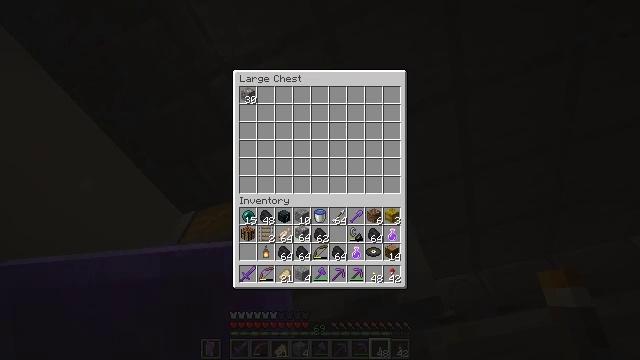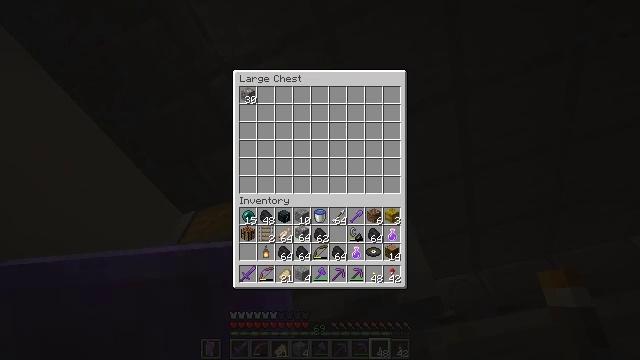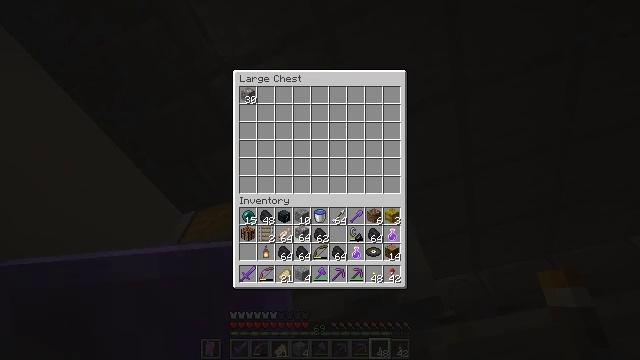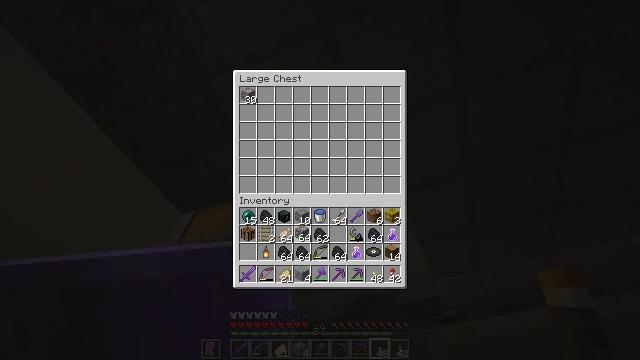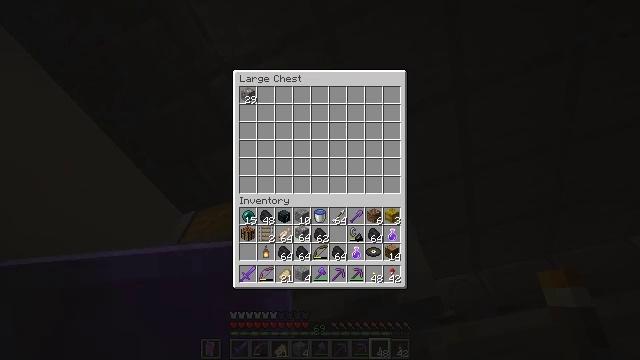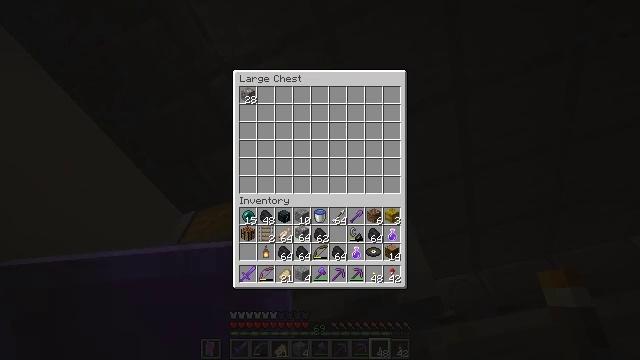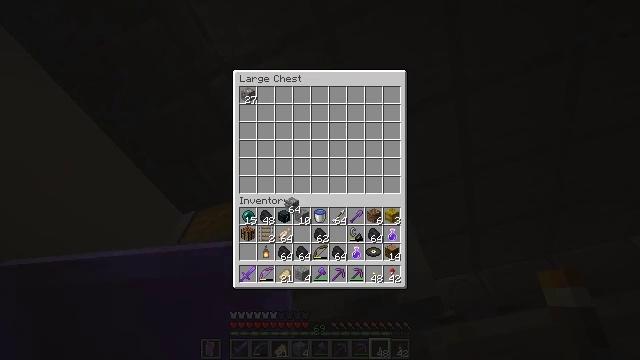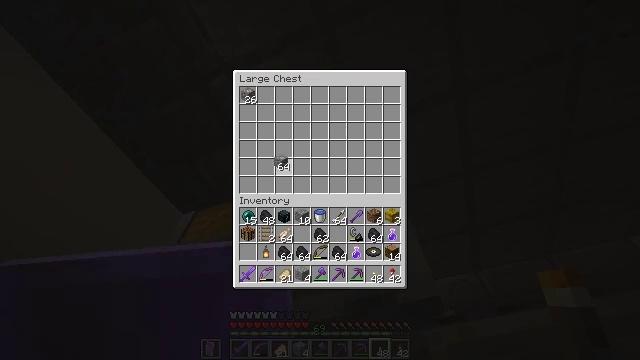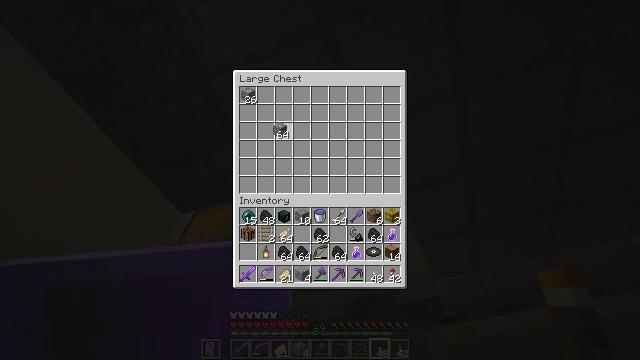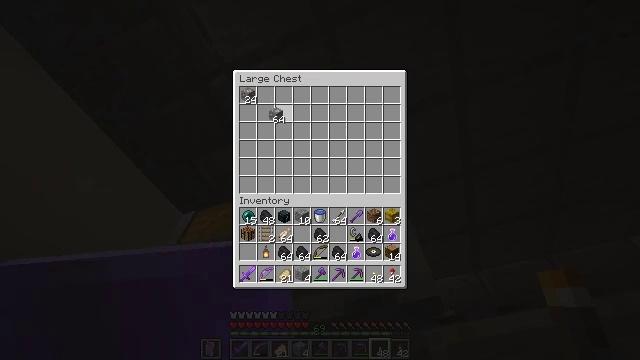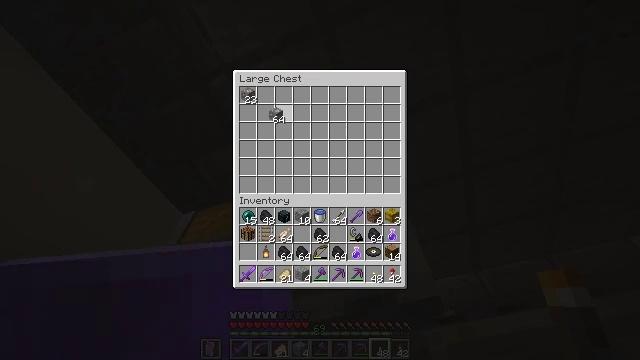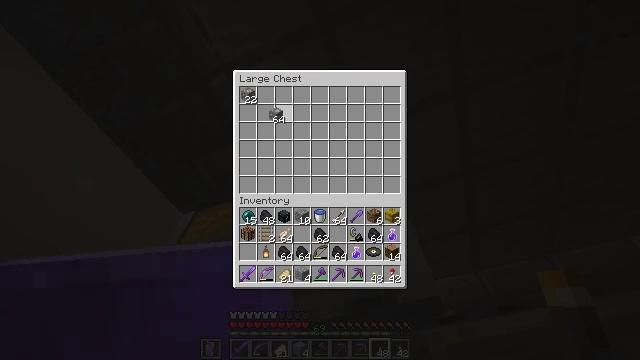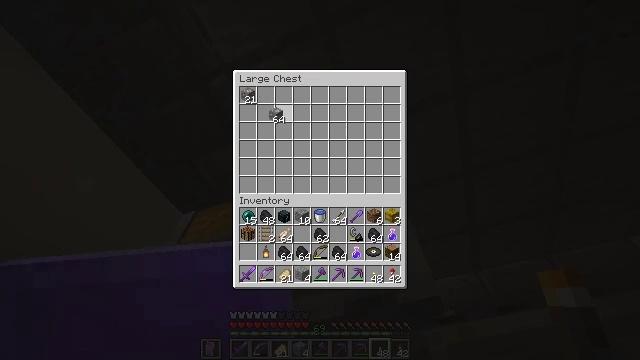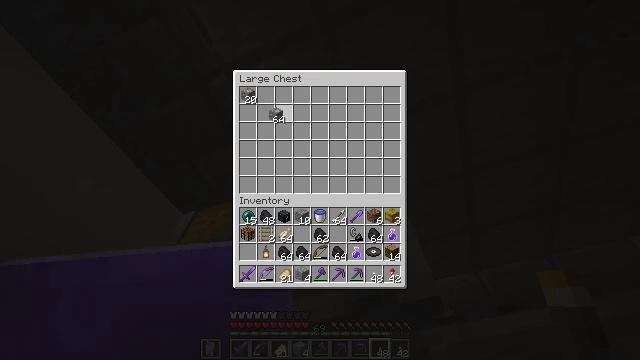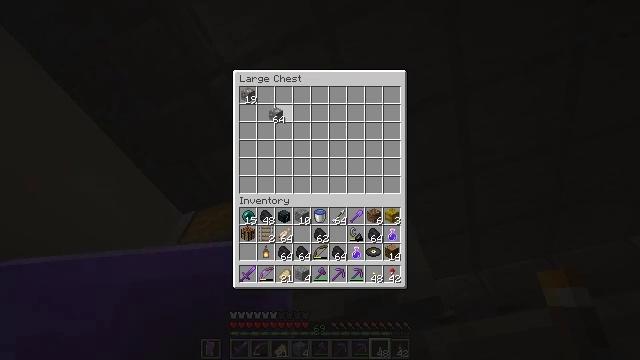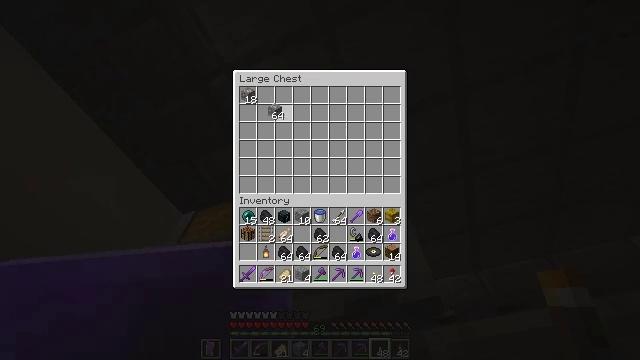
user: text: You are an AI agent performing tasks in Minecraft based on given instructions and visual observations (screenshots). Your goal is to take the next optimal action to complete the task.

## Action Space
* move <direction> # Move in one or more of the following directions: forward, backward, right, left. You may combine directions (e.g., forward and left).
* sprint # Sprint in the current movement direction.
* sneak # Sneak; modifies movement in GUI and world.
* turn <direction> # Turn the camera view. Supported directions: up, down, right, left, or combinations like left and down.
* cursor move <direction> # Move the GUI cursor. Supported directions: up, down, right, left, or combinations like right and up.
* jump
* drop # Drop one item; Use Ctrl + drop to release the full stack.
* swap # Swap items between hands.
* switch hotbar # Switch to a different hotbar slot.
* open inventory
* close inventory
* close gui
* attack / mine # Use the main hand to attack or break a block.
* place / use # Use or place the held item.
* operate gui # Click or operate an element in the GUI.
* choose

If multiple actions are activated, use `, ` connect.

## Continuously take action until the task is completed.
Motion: motion action
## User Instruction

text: Craft polished andesite with andesite.
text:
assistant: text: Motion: sneak, attack / mine
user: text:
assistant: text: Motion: sneak
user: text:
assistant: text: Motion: sneak
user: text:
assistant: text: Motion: sneak
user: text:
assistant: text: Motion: sneak
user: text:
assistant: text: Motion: sneak, turn left and up
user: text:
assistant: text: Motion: sneak, turn left and up
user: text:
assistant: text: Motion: sneak, turn up
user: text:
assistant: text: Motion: turn up
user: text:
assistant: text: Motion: no_op
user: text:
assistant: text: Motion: no_op
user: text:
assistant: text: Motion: no_op
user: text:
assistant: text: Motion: no_op
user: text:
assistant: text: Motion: no_op
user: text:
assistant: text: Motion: no_op
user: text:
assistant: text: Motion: no_op
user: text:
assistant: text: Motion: no_op
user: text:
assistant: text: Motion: attack / mine
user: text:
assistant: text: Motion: attack / mine
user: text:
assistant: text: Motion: attack / mine
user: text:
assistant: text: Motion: no_op
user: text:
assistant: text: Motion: no_op
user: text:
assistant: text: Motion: no_op
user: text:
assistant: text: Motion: no_op
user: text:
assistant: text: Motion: no_op
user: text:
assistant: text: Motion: no_op
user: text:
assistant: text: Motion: no_op
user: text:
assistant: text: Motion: turn right and down
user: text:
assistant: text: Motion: turn right and down
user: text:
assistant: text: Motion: no_op